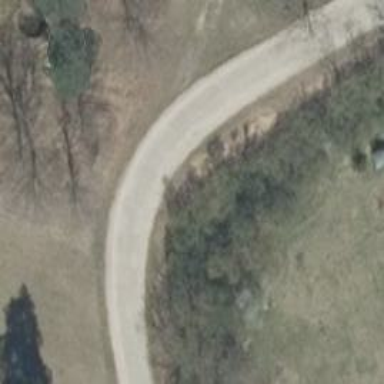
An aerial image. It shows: Residential road paved with concrete.